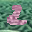
Label: 2